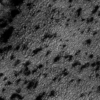
Label: not_dusty